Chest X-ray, AP view. Patient: 12 years old, sex F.
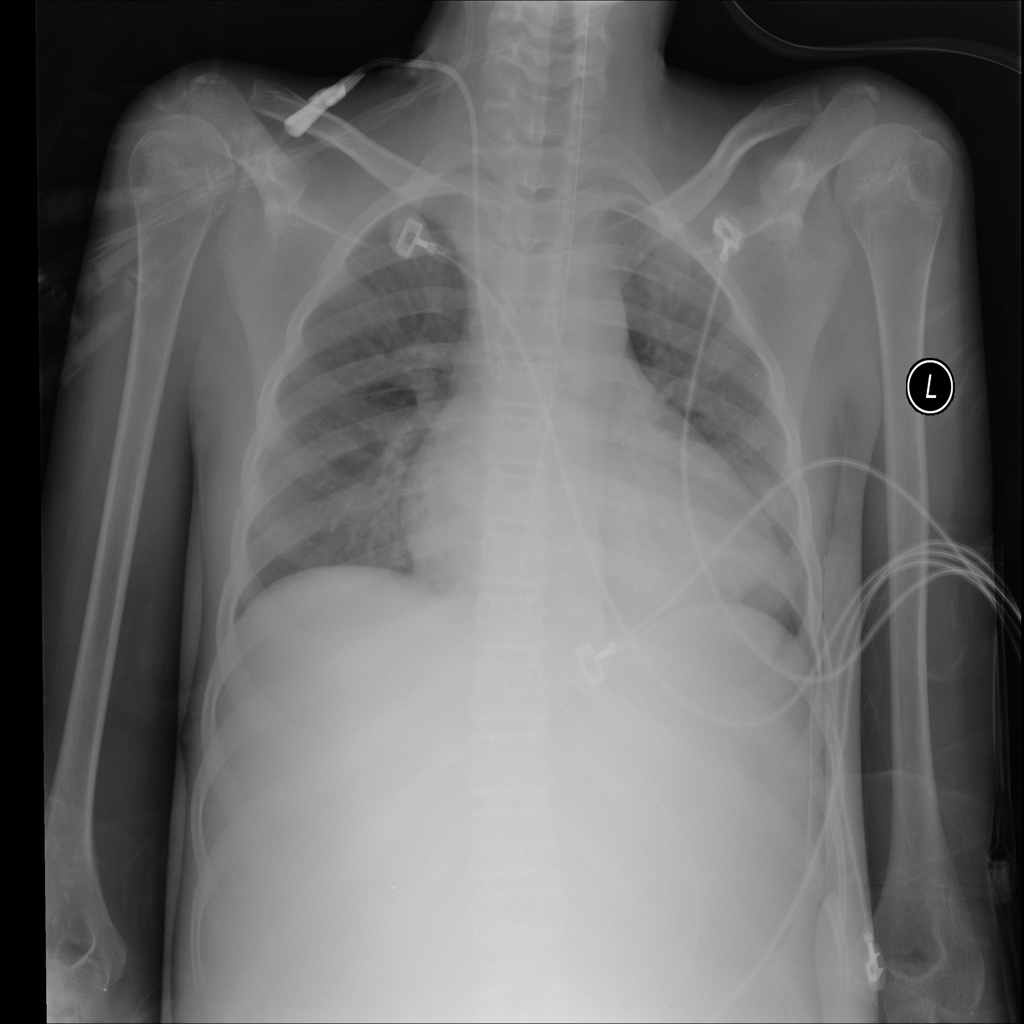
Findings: No Finding